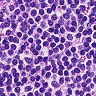
Metastatic tissue present: no